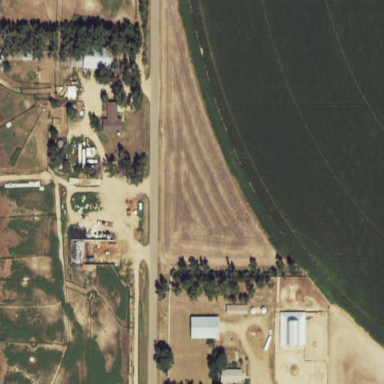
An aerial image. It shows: Farmyard area.